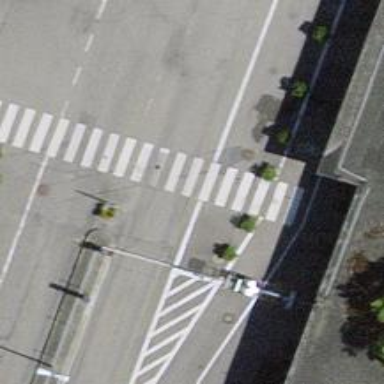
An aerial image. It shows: Uncontrolled zebra crossing on the road.